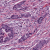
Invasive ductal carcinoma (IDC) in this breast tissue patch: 1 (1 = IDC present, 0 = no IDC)